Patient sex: F
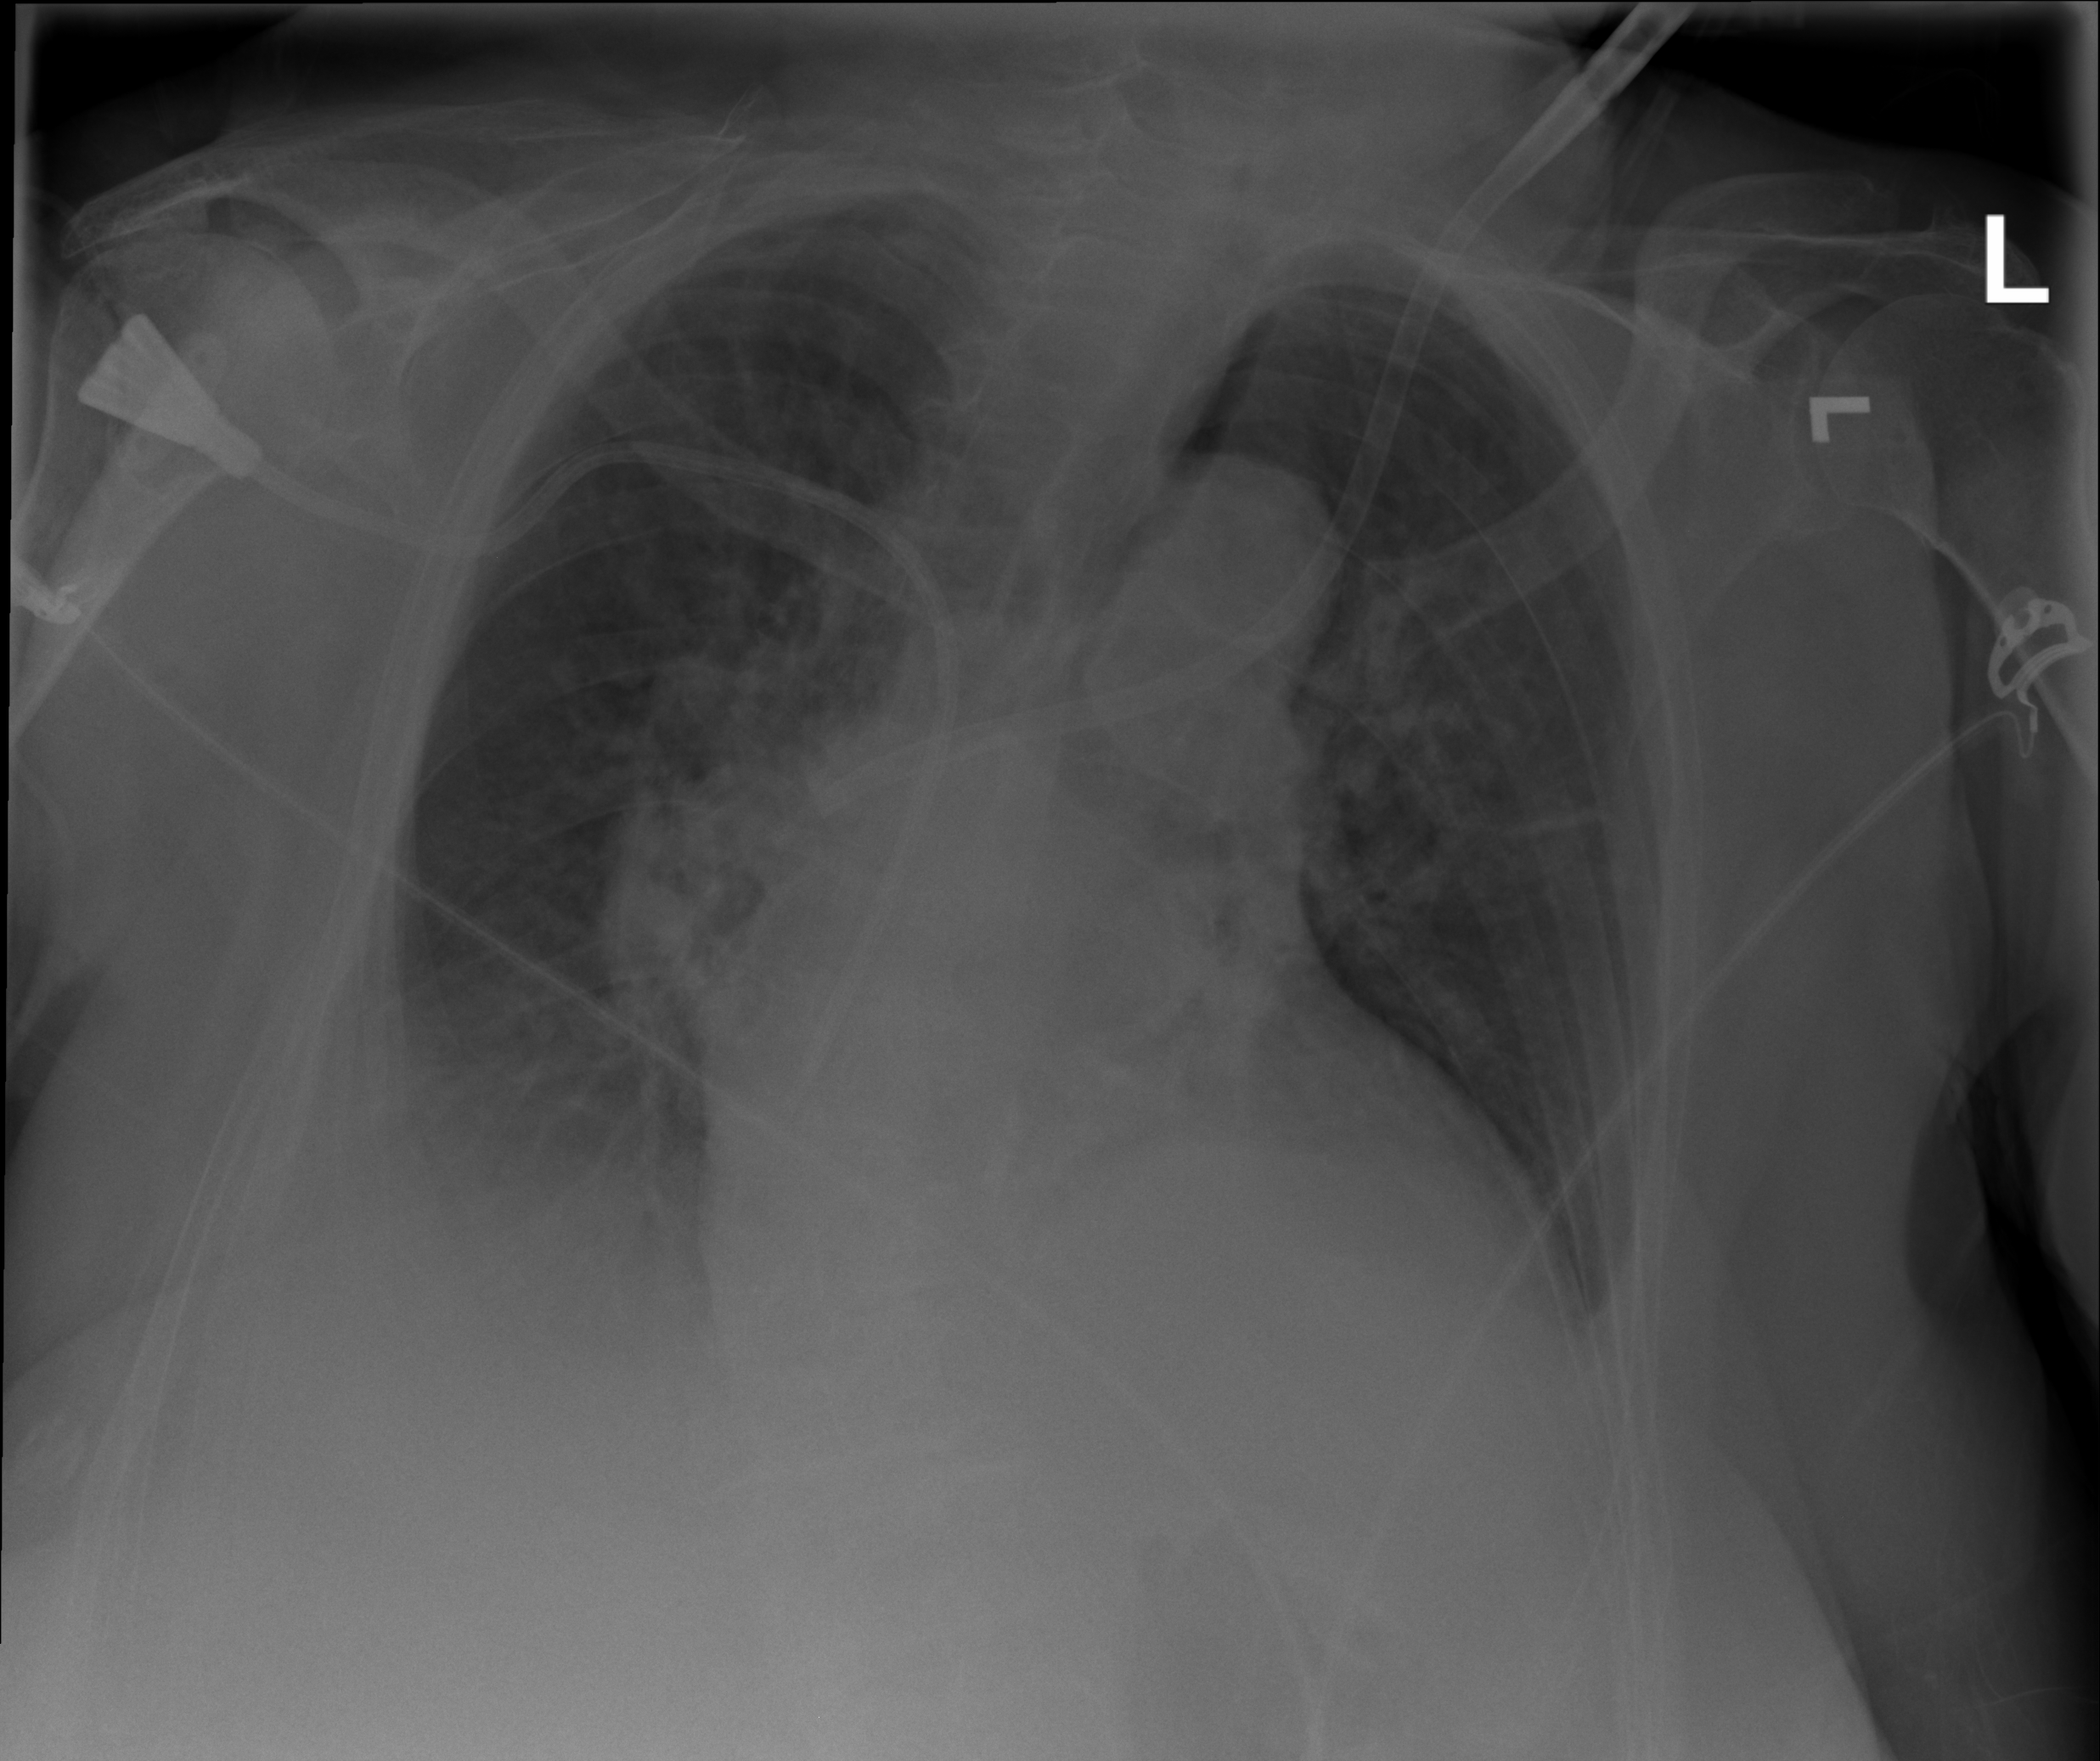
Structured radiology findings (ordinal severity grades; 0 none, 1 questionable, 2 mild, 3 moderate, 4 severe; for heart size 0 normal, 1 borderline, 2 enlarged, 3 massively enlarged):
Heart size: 2
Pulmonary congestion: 2
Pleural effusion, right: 3
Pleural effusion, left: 2
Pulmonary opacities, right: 2
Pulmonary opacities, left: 1
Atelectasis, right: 2
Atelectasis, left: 2